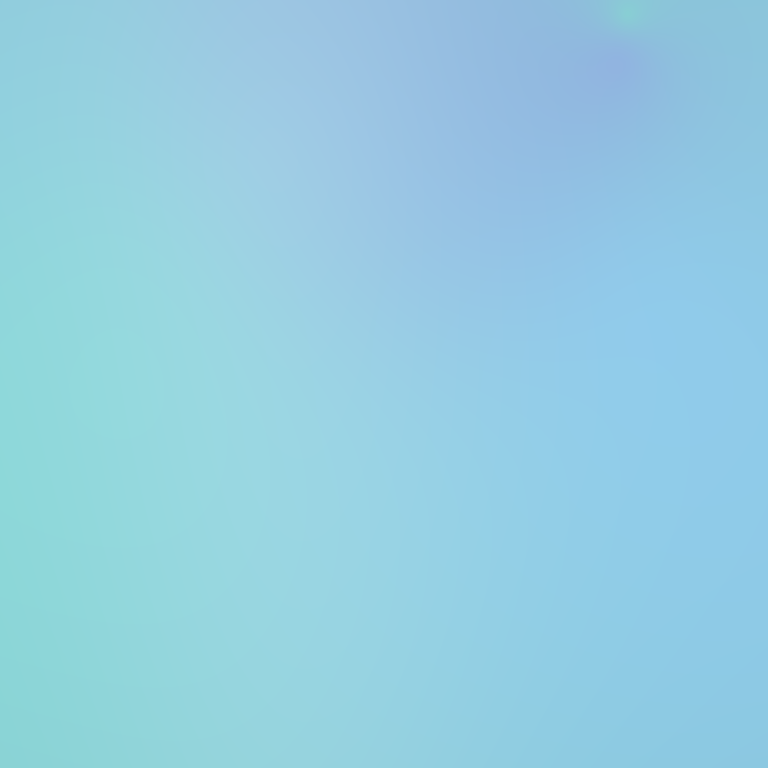
Abstract light effect, smooth gradient from soft teal to light blue, calm atmosphere, diffuse light, no room, no furniture, no objects.